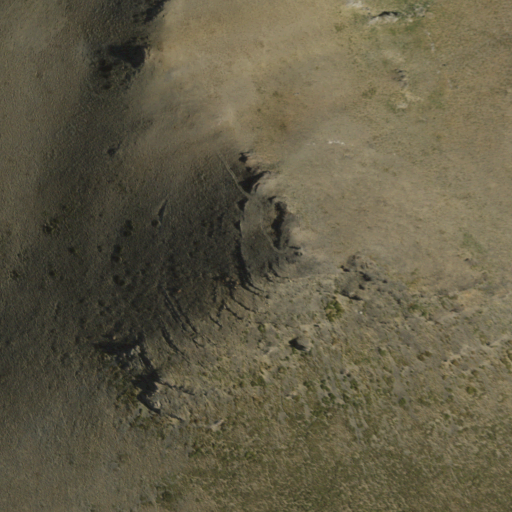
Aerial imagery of mountain in Nevada named Star Peak containing shrub and barren land